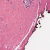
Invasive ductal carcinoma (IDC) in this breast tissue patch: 0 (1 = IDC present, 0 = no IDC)